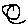
Label: circle